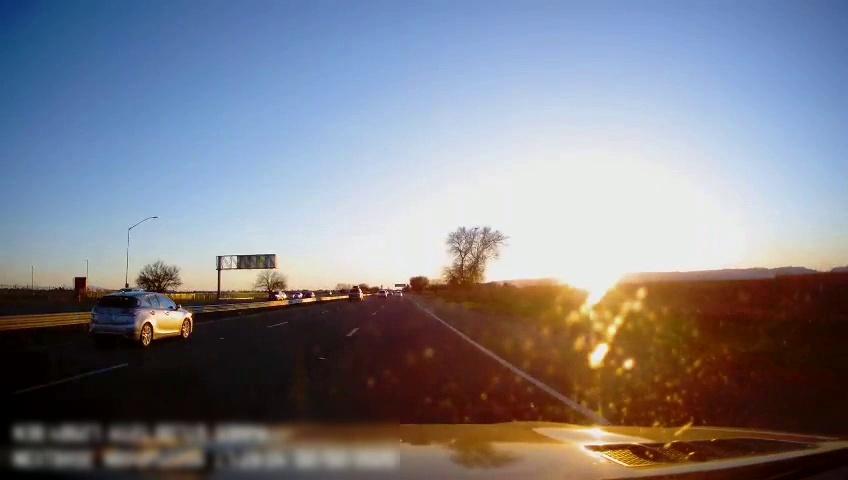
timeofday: Day
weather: Sunny
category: Drivable Space
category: Vehicles | SUV
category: Vehicles | SUV
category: Vehicles | SUV
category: Vehicles | SUV
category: Vehicles | SUV
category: Vehicles | SUV
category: Lanes | Alternate Lane
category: Lanes | Alternate Lane
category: Lanes | Current Lane
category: Lanes | Alternate Lane
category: Traffic | Signs